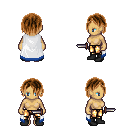
a pixel art fantasy rpg character, female body template, human, tanned skin, white trimmed cape, gold greaves, brown bangs hairstyle, black shoes, dagger, four views (front, back, left, right), 2x2 character sprite sheet, small pixel art, hard edges, no anti-aliasing